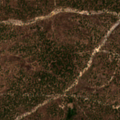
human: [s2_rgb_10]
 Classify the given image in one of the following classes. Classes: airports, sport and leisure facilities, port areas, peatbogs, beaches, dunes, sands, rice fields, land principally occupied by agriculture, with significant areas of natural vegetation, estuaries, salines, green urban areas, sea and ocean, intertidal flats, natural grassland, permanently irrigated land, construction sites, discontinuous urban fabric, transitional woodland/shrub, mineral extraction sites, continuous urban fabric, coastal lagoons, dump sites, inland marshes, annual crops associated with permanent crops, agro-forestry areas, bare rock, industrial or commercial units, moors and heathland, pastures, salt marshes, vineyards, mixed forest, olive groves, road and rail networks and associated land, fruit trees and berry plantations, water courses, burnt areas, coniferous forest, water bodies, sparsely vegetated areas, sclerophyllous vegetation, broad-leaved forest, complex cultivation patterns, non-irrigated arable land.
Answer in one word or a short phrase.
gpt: agro-forestry areas, mixed forest